Interaction volume radius: 5 \u00c5
Interaction volume height: 25 \u00c5
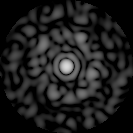
Disorder parameter: 0.8347